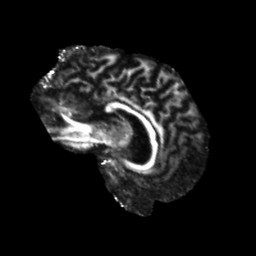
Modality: FA
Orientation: sagittal
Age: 43
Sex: male
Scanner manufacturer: siemens
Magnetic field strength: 3 T
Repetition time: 5.25 s
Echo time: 0.08 s